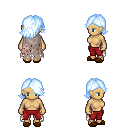
a pixel art fantasy rpg character, female body template, human, tanned skin, gray tattered cape, red pants, white cyan swoop hairstyle, brown slippers, four views (front, back, left, right), 2x2 character sprite sheet, small pixel art, hard edges, no anti-aliasing